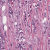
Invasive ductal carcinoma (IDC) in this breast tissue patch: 1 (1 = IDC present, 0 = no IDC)